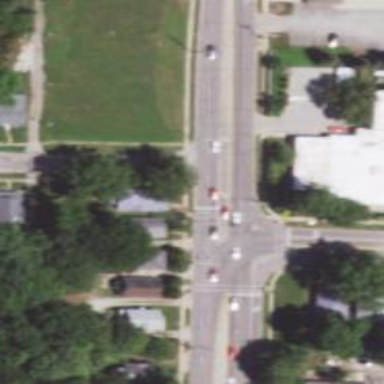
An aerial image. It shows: Solid crossing edge road marking.